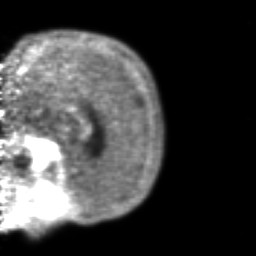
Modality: PET
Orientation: sagittal
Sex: female
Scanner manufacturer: ge